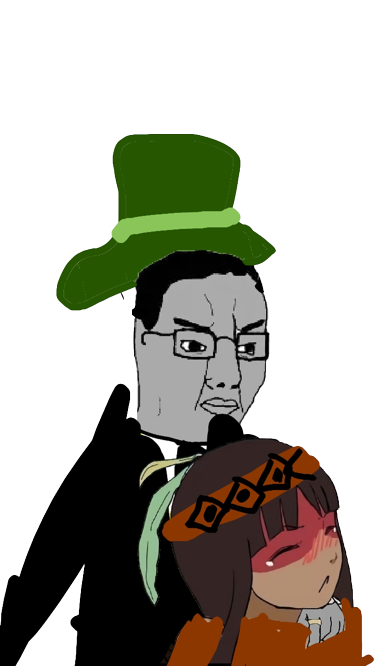
Label: 5_Poljak